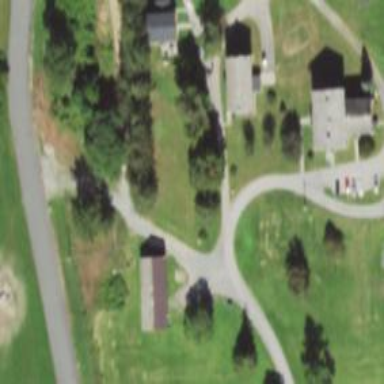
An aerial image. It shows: Driveway.